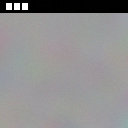
Screen state: on